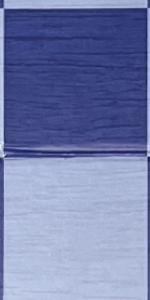
Label: Empty